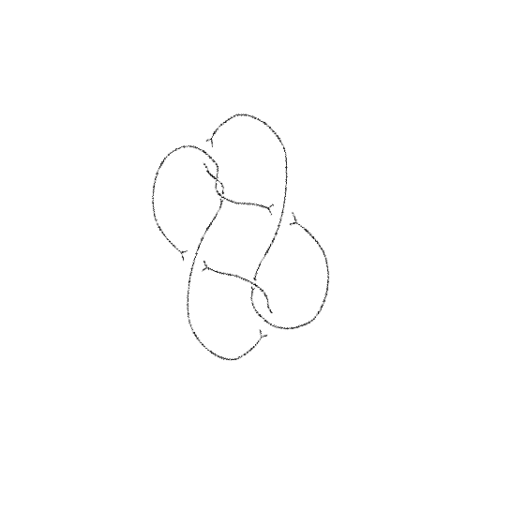
Crossing number: 7